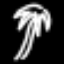
Label: palm tree